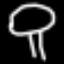
Label: mushroom